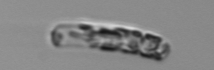
Label: Guinardia_striata